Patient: sex F, age 49
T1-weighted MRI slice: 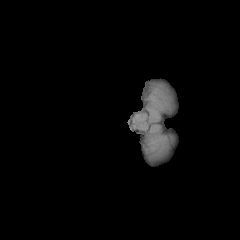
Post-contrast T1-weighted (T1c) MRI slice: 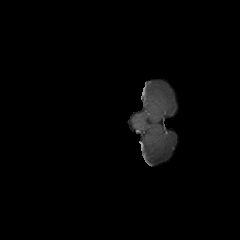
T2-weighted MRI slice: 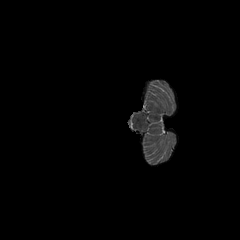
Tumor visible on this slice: no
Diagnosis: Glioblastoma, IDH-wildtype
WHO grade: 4